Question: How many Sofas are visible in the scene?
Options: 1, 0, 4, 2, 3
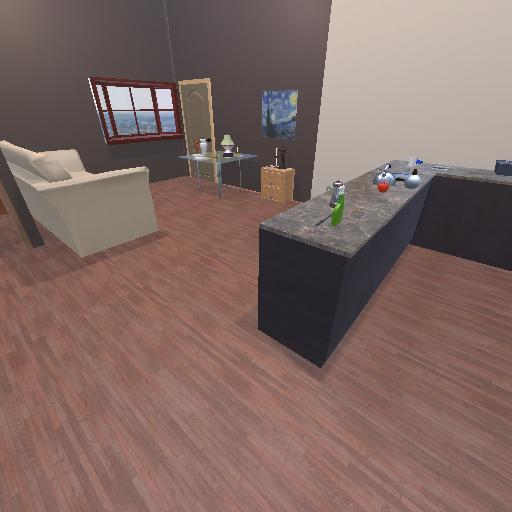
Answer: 1